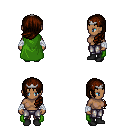
a pixel art fantasy rpg character, female body template, human, dark skin, green cape, metal pants, brown left-swept hairstyle, silver tiara, white cloth bandages, black shoes, four views (front, back, left, right), 2x2 character sprite sheet, small pixel art, hard edges, no anti-aliasing